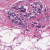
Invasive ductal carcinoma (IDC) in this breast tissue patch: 0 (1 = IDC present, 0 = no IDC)